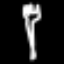
Label: fork